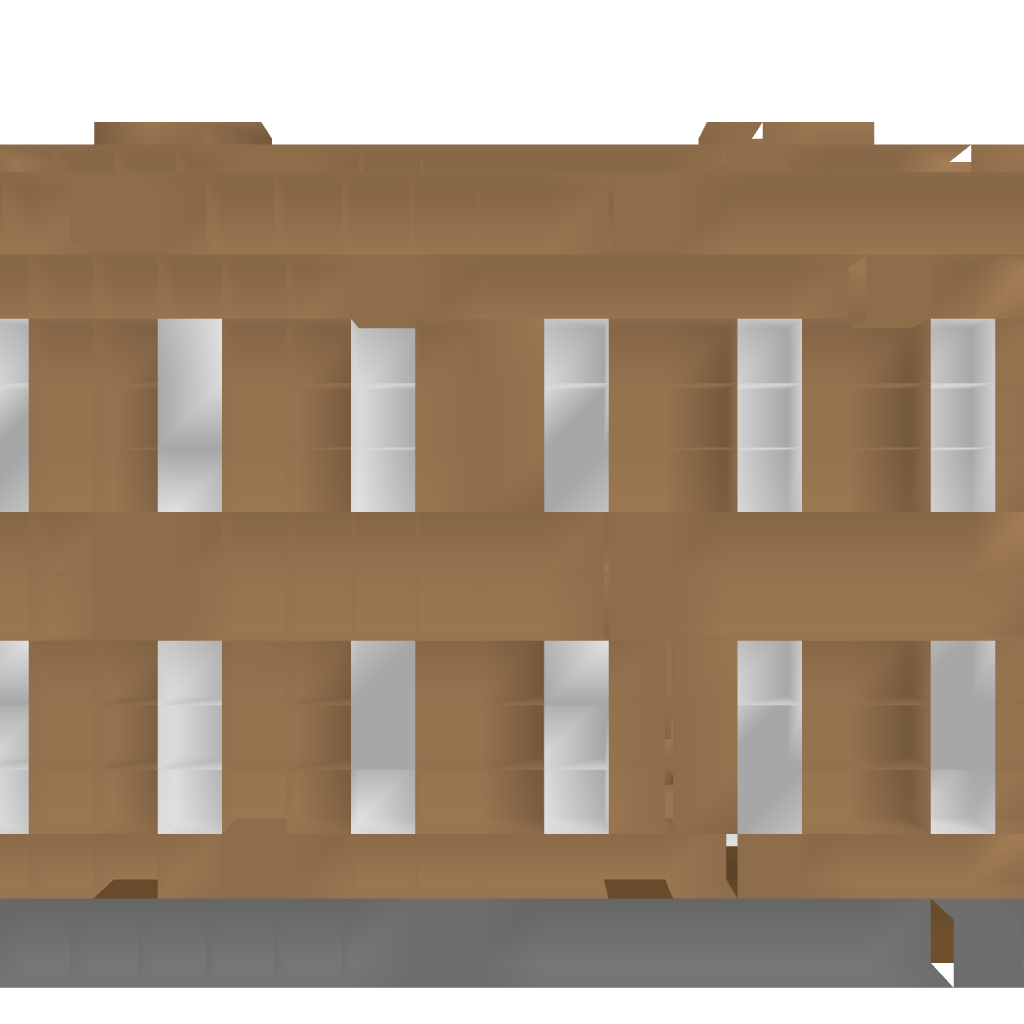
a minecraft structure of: House #6 good quality